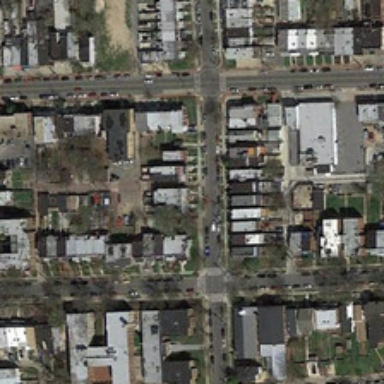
Six blocks of apartment buildings can be seen with lawns and bare trees .